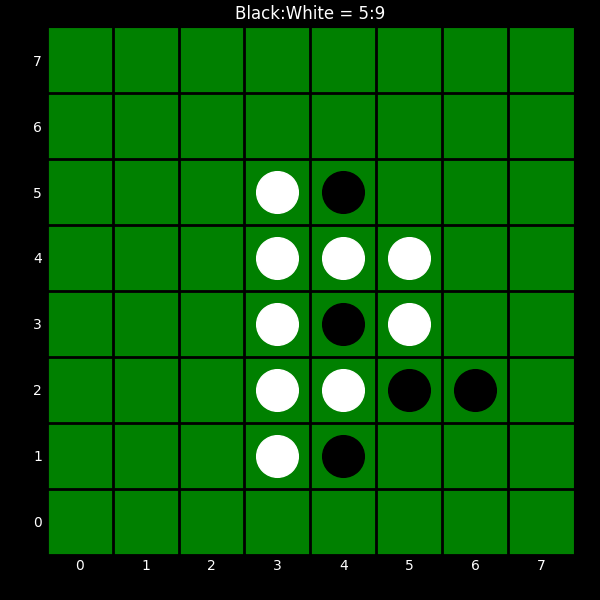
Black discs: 5
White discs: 9